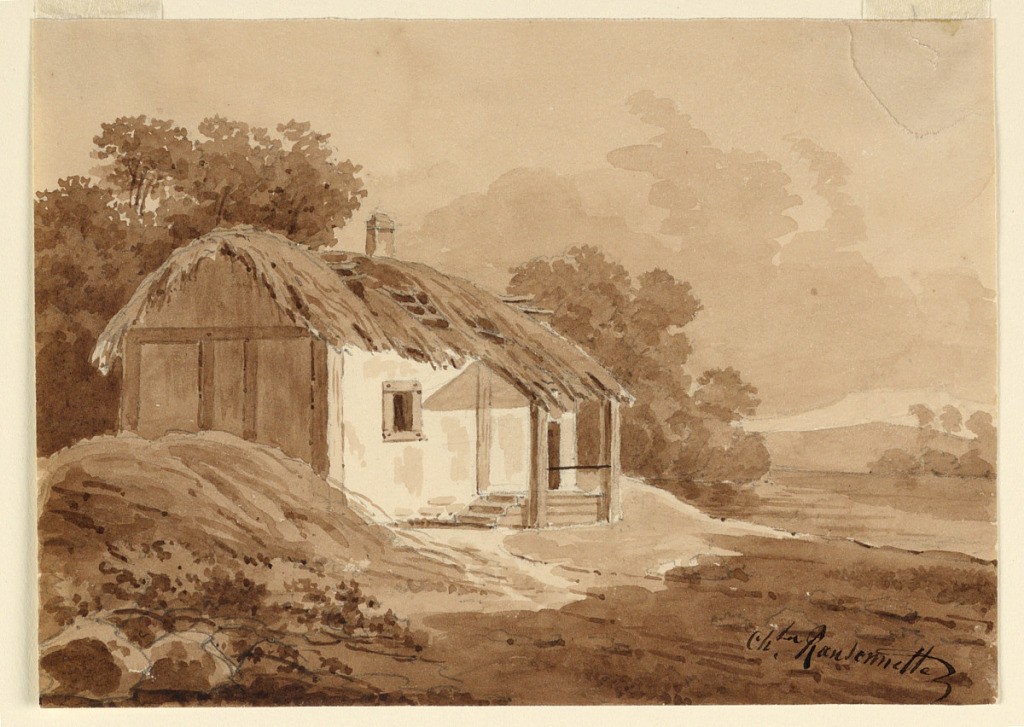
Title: A Country House
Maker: Charles Nicolas Ransonnette, French, 1793 - 1877
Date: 1825–1840
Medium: Graphite, brush and reddish-brown watercolor, brush and white gouache on paper
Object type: Drawing
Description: A poor frame house with rotten straw roof is shown near a lake. Three steps lead to the porch.